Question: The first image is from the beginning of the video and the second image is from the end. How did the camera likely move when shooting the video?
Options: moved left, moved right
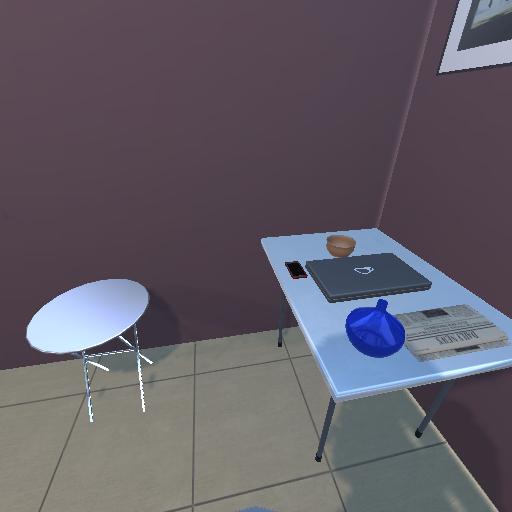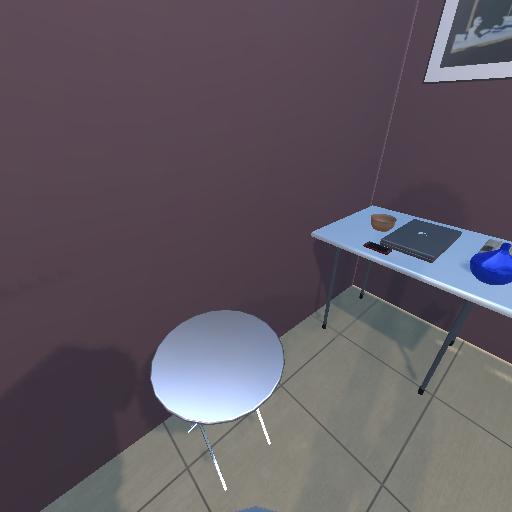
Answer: moved left